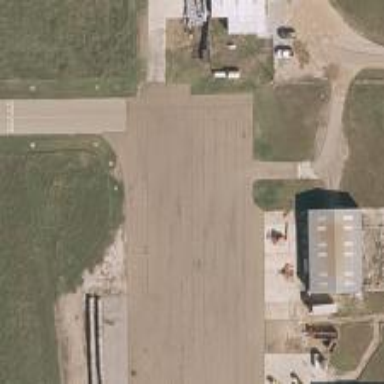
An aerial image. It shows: Apron at the airport.